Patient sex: M
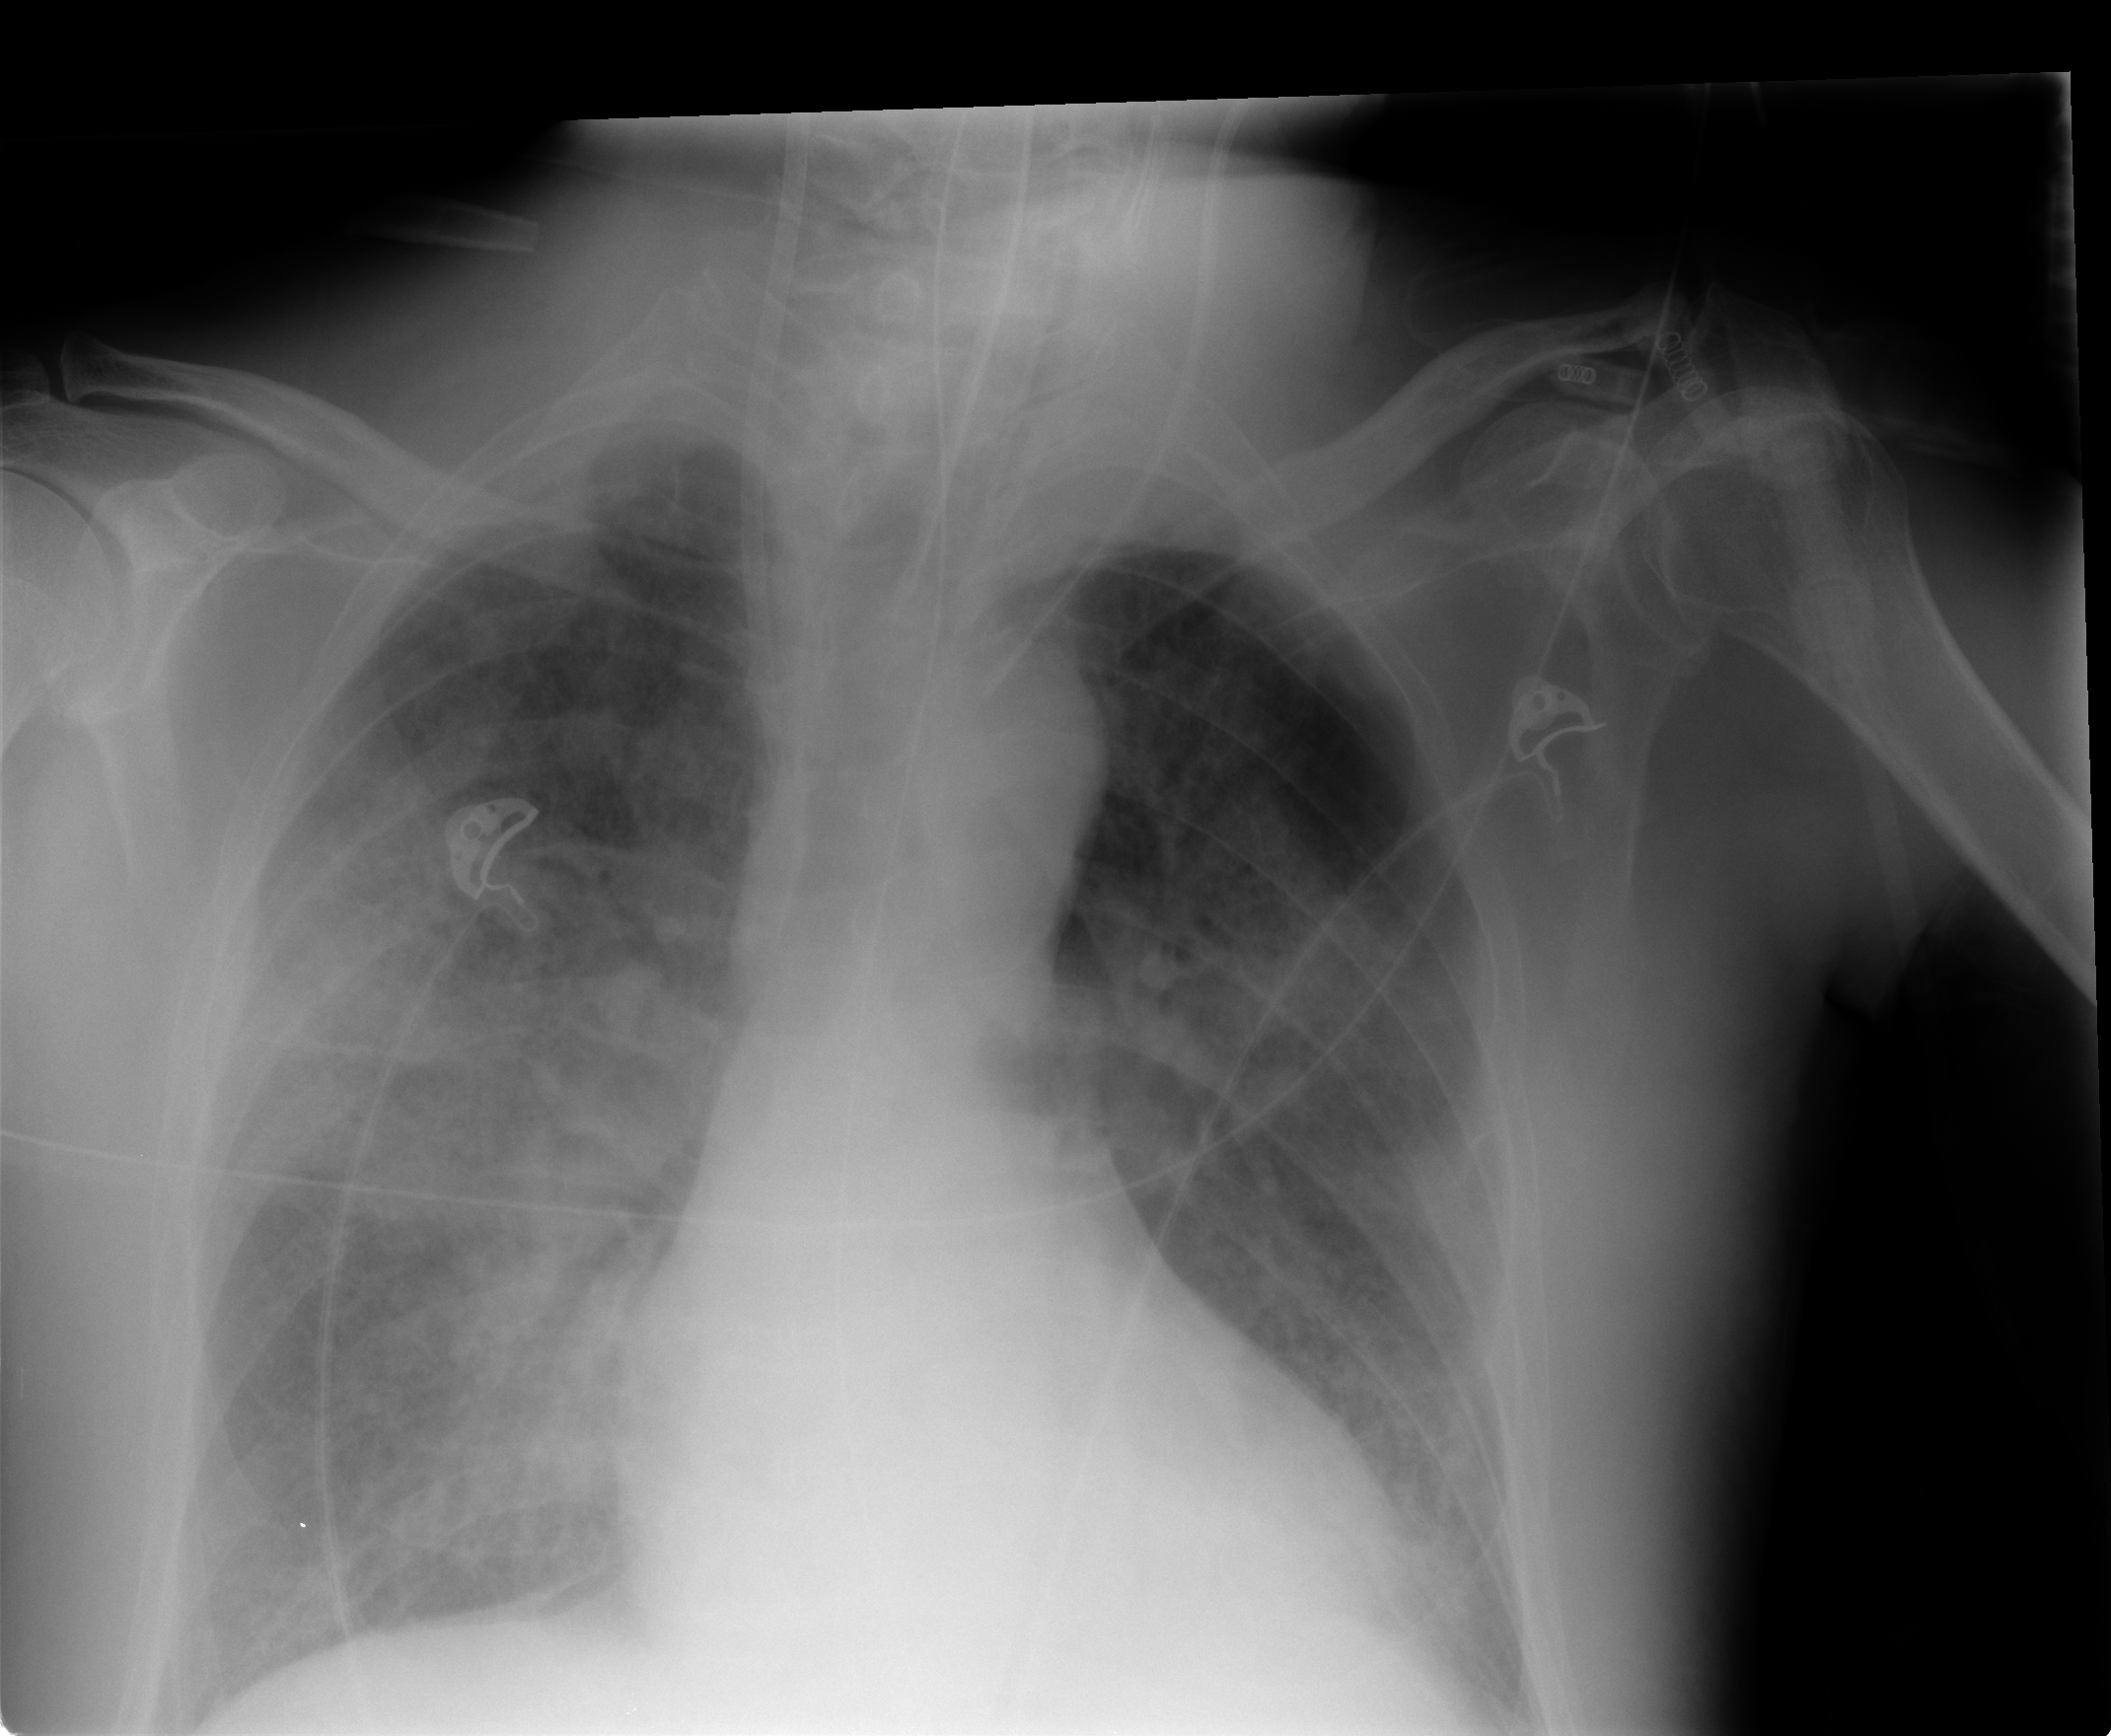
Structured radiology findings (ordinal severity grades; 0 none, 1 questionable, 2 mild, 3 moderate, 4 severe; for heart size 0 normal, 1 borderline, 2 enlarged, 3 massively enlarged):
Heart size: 0
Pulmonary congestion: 0
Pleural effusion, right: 0
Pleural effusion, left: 2
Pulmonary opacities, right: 3
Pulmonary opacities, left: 3
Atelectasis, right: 2
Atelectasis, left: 2